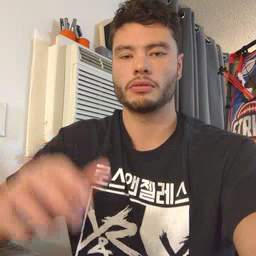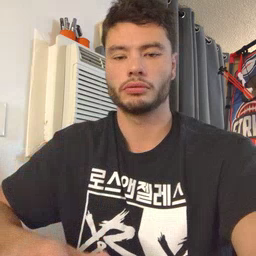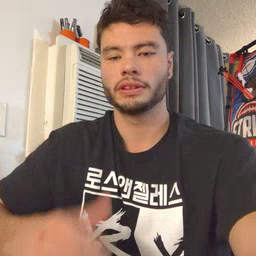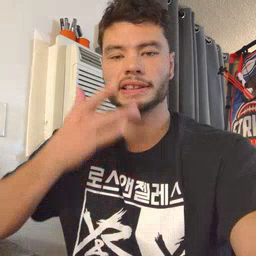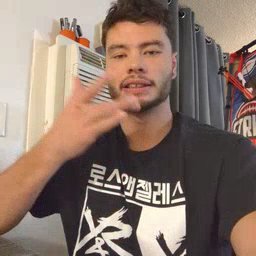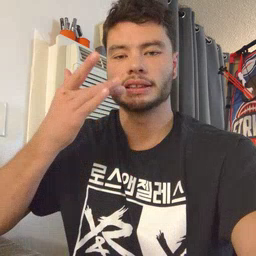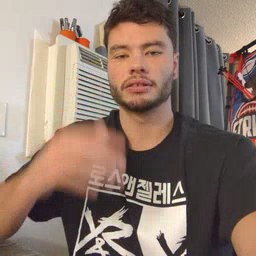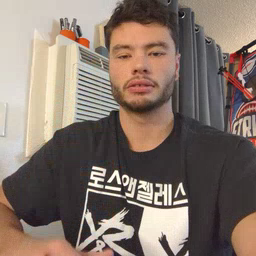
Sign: taste